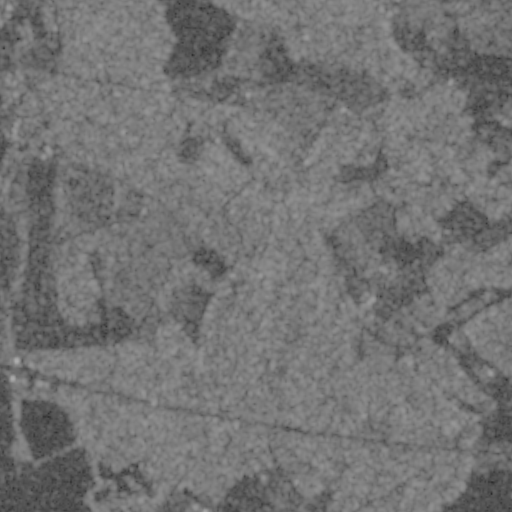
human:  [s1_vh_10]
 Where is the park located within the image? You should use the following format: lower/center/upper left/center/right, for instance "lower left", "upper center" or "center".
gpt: The park is located in the lower right of the image.
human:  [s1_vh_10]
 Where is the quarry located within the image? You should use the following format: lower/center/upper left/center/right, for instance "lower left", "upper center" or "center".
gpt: The quarry is located in the lower right of the image.
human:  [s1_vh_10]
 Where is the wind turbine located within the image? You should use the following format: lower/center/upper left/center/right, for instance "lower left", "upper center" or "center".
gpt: The wind turbine is located in the center left of the image.
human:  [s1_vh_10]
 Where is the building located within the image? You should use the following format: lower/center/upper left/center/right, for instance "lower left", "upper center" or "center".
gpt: There is no building in the image.

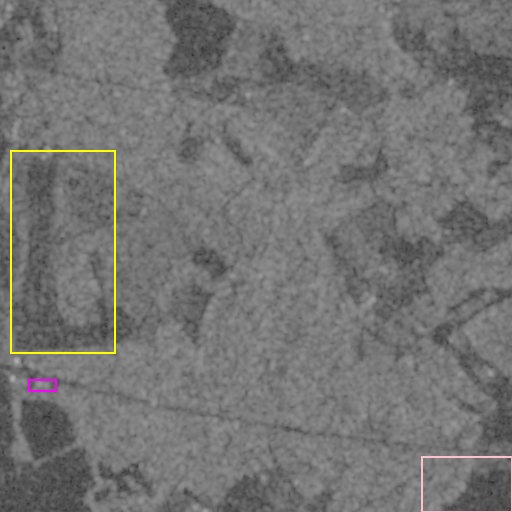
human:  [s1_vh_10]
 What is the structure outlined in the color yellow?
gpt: The structure outlined in yellow is a crop field.
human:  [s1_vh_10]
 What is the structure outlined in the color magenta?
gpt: The structure outlined in magenta is a parking lot.
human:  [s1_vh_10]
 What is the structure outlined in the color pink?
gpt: The structure outlined in pink is a quarry.
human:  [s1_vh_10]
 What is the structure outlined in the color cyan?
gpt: There is no cyan outline.